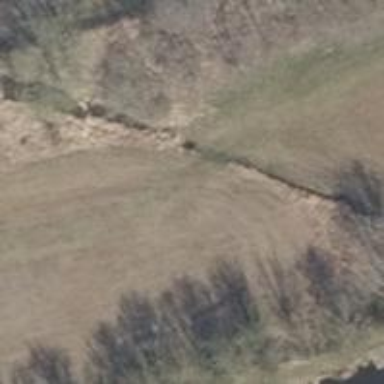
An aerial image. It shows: Path covered with grass.